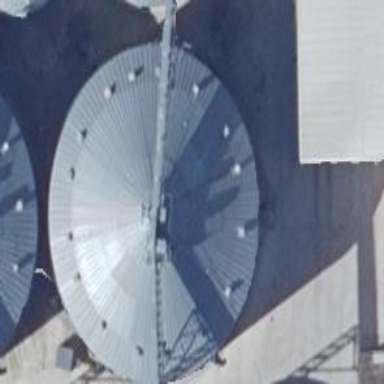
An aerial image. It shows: Silo.